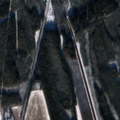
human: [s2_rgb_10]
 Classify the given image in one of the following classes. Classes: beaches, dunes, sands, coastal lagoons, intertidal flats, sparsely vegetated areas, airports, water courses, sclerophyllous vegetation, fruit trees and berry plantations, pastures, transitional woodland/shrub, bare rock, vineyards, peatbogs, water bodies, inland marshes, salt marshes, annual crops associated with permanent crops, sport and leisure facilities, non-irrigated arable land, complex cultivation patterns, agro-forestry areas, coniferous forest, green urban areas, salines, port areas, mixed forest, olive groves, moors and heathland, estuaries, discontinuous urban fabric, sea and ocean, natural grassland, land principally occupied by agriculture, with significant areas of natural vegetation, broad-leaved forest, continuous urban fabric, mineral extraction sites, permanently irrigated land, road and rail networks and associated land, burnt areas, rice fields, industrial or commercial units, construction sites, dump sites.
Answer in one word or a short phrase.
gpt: land principally occupied by agriculture, with significant areas of natural vegetation, coniferous forest, mixed forest, transitional woodland/shrub